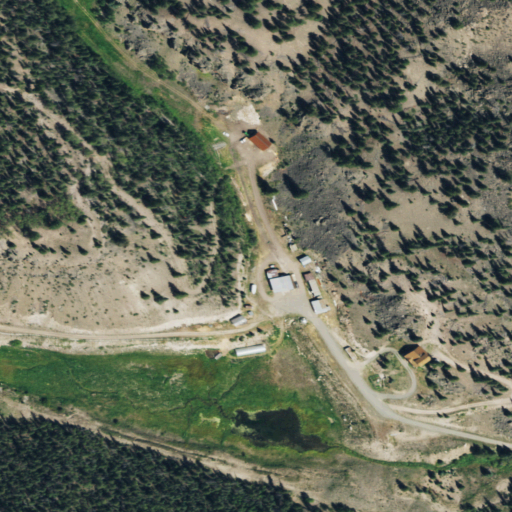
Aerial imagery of valley in Colorado named Bear Gulch containing evergreen forest, shrub, grassland, open development, herbaceous wetlands, low intensity development, and open water